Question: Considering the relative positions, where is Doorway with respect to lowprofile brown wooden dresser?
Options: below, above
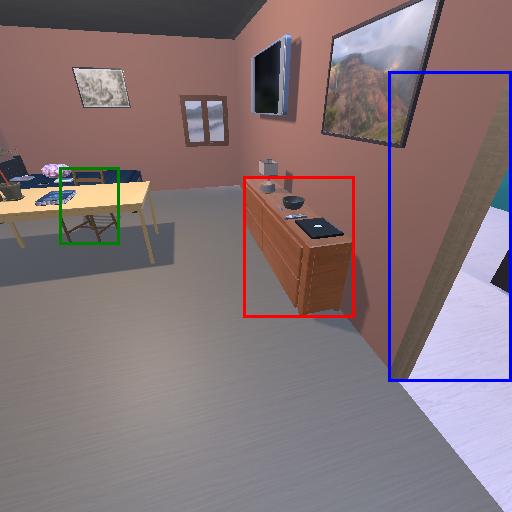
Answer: below